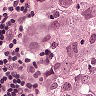
Metastatic tissue present: yes